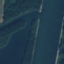
Land use / land cover class: River